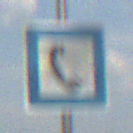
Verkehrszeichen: Fernsprecher
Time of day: MorningAfternoon
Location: Outdoor (Nature)
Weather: PartlyCloudy
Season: NotSpecified
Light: Natural